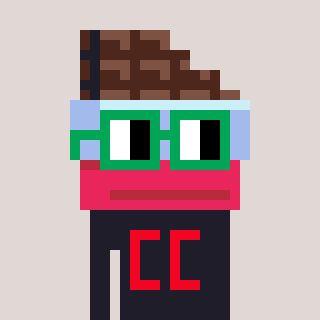
a pixel art character with square green glasses, a chocolate-shaped head and a grayscale-colored body on a warm background